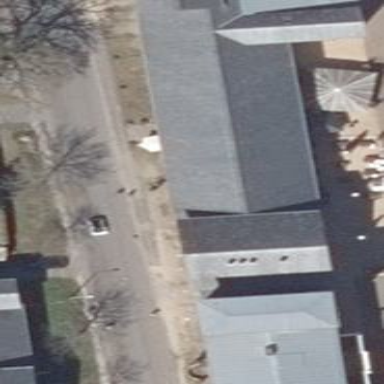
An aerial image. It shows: Building with black gabled roof made of slate.